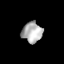
Tissue: skin
Cell type: Epithelial cells
Senescence score: 0.2793
Nuclear area (px): 405
Mean DAPI intensity: 176.946